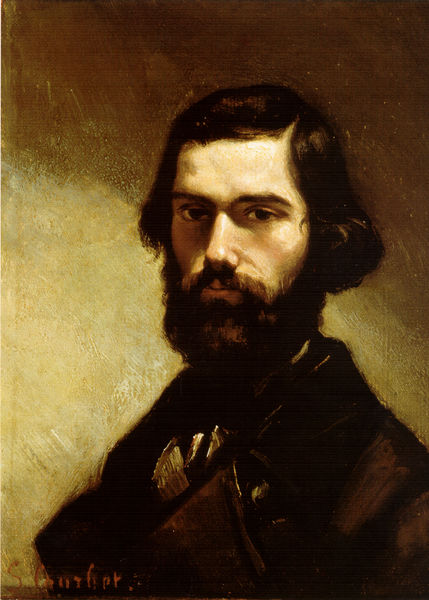
Titel: Portrait de Jules Vallès, Porträt des Jules Vallès
Künstler: Gustave Courbet
Standort: Paris
Institution: Musée Carnavalet
Schlagwörter: dunkel, gemälde, kopf, mann, schatten, weiß, gelb, ocker, braun, frisur, haar, hell, hintergrund, licht, mund, nase, orange, raum, schwarz, stirn, vordergrund, blick, schal, tuch, beige, malerei, alt, anzug, bart, jacke, jung, wand, augen, blass, bärtig, gesicht, inkarnat, kragen, lang, rembrandt, vollbart, bild, bildnis, herr, innenraum, portrait, porträt, signatur, öl, auge, gold, haare, lange haare, mantel, realismus, brustbild, bruststück, frontal, kontrast, lippen, locke, locken, rouge, scheitel, wangen, düster, ansicht, monochrom, signiert, amerika, krawatte, ernst, seitenscheitel, streng, brauen, büste, glanz, pupillen, gestreift, manet, melancholisch, menzel, dreiviertelansicht, gehrock, jackett, schnauzer, selbstporträt, corinth, courbet, lovis corinth, halblang, künstler, selbstbildnis, backenbart, kunst, strähne, wellig, diagonal, selbstportrait, wangenknochen, halbprofil, halb, müde, bleich, binder, porträ, präsident, erdtöne, oberlippe, unterlippe, vergangenheit, jabot, braunhaarig, langes haar, hohlwangig, krawate, lincoln, dunkle augen, krawtte, braunhaarif, gustave courbet, amm, s, cou, hässlon, bart braun, portratimalerei